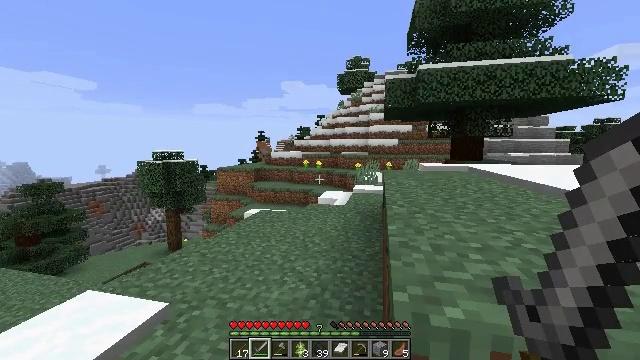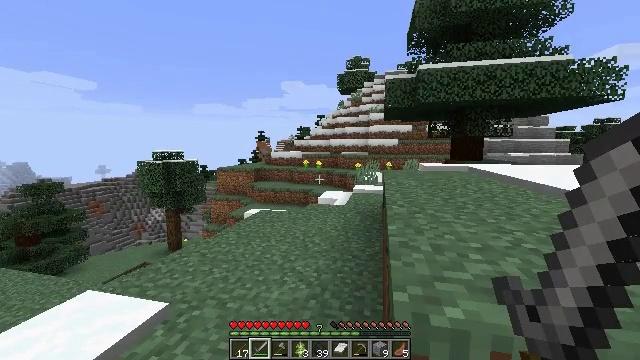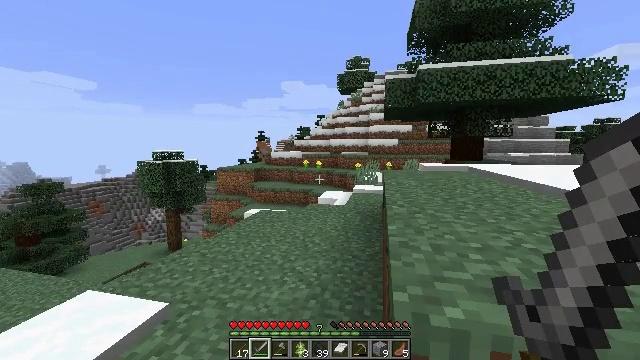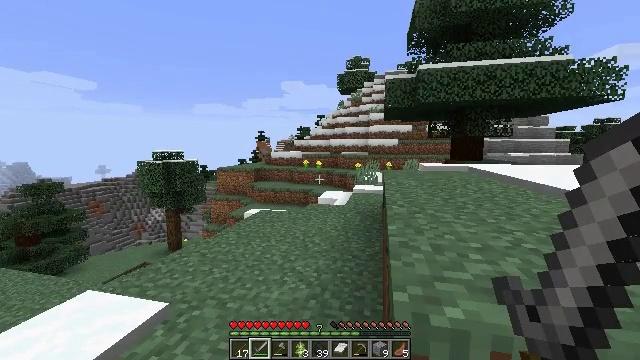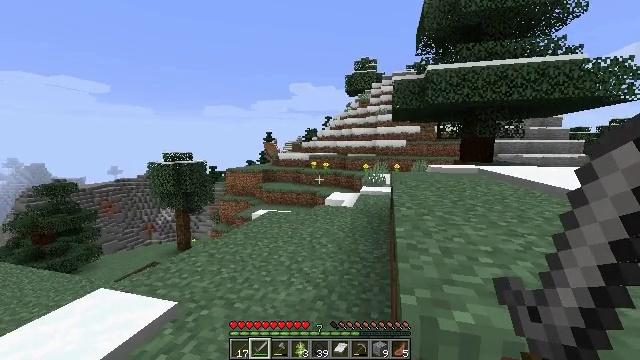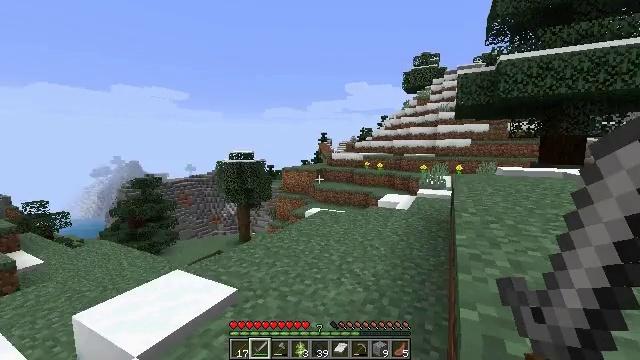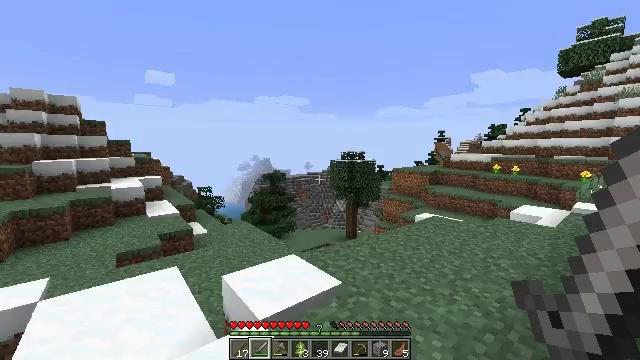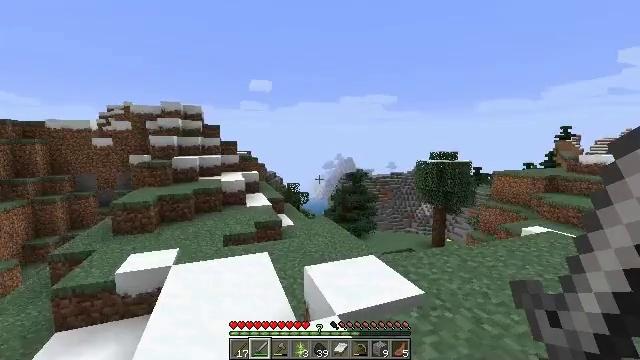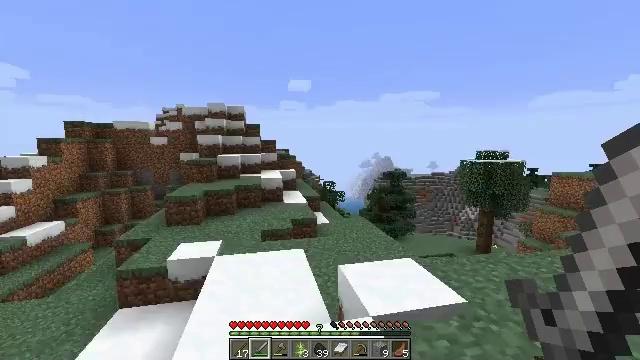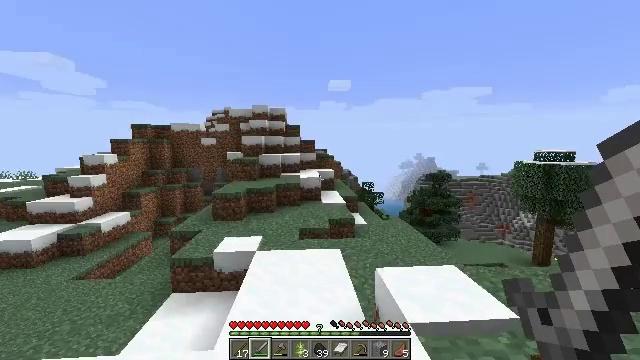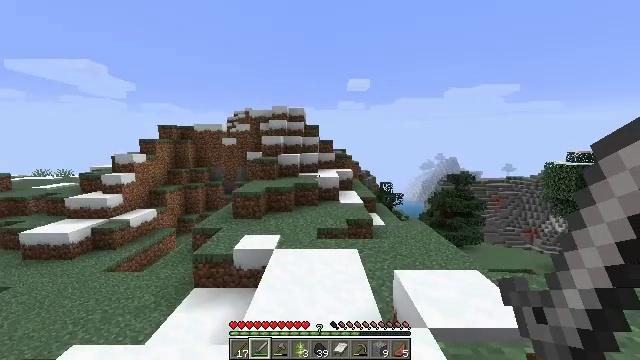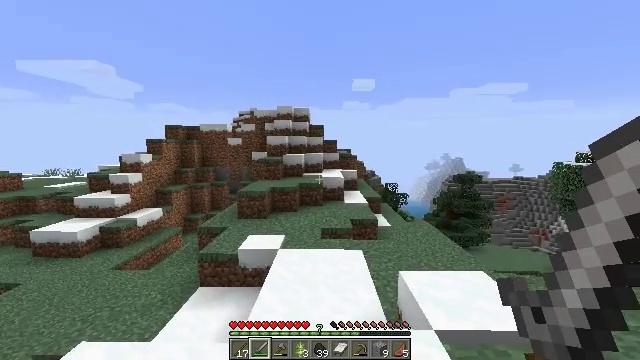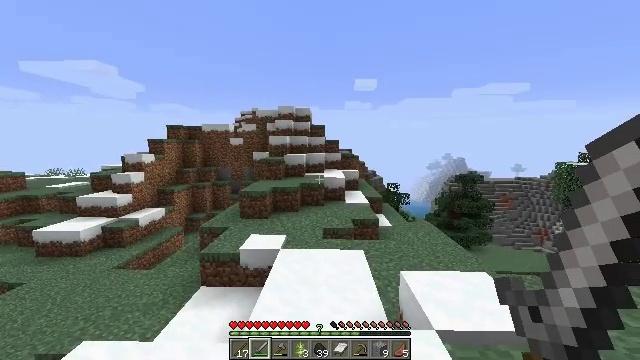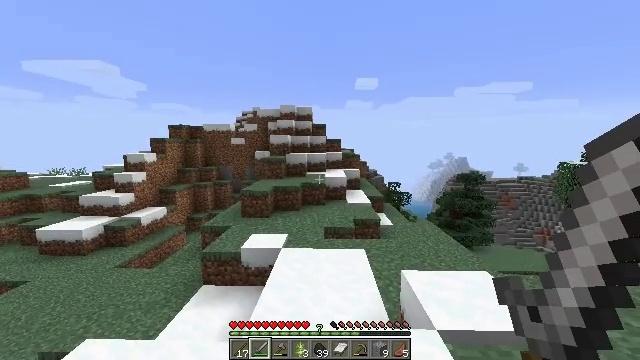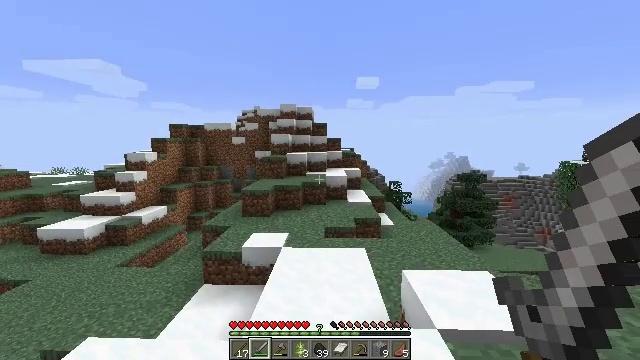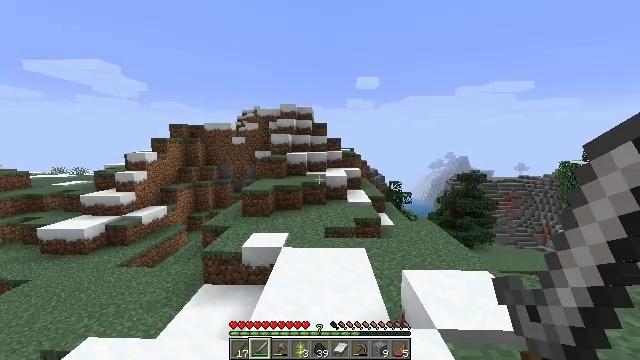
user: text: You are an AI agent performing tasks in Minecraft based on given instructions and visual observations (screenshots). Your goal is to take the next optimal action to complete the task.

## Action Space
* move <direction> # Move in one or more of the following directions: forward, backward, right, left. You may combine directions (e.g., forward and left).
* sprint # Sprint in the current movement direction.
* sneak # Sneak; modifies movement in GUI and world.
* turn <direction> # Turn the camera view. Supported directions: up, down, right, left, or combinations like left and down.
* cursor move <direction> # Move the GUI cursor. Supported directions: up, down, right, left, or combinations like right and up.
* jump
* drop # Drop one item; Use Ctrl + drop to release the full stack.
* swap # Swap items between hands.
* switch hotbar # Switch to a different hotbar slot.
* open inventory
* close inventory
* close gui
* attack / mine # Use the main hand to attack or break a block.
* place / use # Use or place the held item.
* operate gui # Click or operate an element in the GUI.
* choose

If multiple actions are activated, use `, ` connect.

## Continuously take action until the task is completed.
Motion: motion action
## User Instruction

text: Mine oak leaves.
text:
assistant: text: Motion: no_op
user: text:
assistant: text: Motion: no_op
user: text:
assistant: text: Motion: no_op
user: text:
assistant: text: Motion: turn left
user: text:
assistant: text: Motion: turn left
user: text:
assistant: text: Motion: turn left
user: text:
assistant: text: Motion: turn left
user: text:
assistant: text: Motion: turn left
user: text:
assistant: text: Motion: turn left
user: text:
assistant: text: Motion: turn left
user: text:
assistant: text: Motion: turn left
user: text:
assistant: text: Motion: no_op
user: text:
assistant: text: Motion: no_op
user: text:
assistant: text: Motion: no_op
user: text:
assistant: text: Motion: no_op
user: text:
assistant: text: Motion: no_op
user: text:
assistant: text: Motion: no_op
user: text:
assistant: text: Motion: no_op
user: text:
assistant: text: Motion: no_op
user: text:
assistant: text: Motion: turn left
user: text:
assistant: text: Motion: turn left
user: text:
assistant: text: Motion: turn left and down
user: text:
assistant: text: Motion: turn left and down
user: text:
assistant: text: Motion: turn left and down
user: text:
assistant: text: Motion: turn left
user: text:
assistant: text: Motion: no_op
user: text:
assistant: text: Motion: no_op
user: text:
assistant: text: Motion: no_op
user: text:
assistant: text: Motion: no_op
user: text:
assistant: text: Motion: no_op